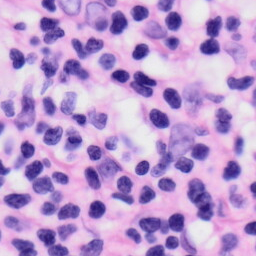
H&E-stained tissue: Skin